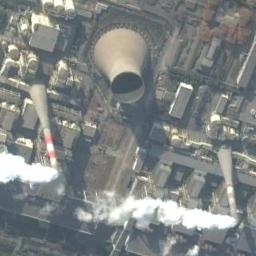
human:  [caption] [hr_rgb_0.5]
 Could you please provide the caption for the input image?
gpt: In the thermal power station there are neatly planned factories and good greenery  There are two chimneys smoking and there is a cooling tower .

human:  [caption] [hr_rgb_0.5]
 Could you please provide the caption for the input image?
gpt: The thermal power station is next to some buildings with white mist above .

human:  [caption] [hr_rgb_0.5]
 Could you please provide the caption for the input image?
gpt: There are three thermal power stations, and two of them are emitting heavy smoke .

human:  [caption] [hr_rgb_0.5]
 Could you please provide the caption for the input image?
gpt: Many buildings are near the thermal power station .

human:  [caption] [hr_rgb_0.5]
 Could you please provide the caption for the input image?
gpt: There are many black buildings and three chimneys on the thermal power station .